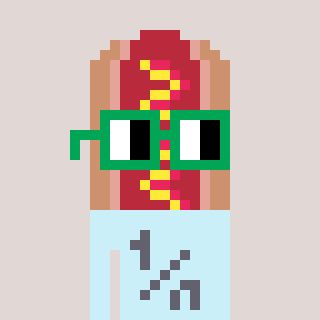
a pixel art character with square green glasses, a hotdog-shaped head and a cold-colored body on a warm background